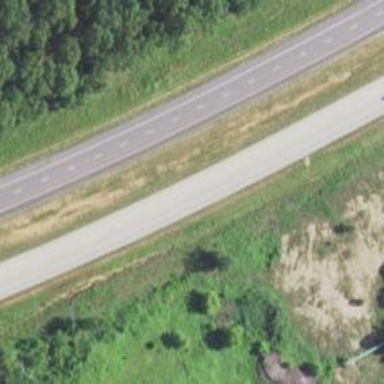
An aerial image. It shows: This image shows trunk highway that functions as expressway.